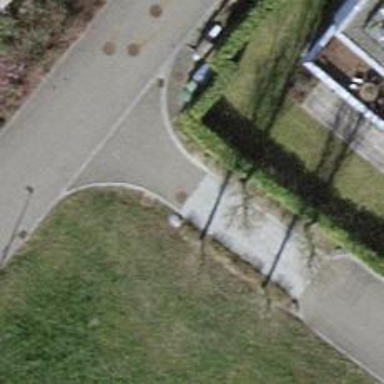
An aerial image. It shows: Bollard barrier.